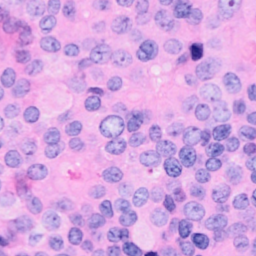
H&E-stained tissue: Breast